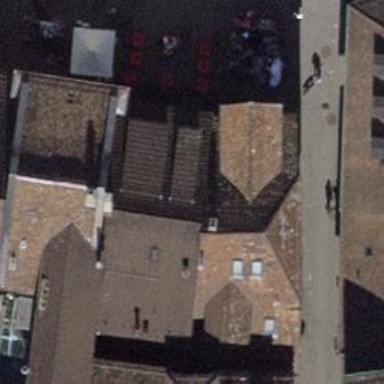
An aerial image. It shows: Clothing store.